Question: I am trying to find out if there is a way to alternate content line separator colors if possible.
For example:
The issue is that it has to be something automatic, so I'm assuming javascript would probably be required, but I can't find anything like this. I know there is some things that show you had to alternate if you have something like <URL>. I say it has to automatically change because I'm using wordpress so one single line/snippet of code will be entered and something like javascript will need to automate the process. Any idea's?
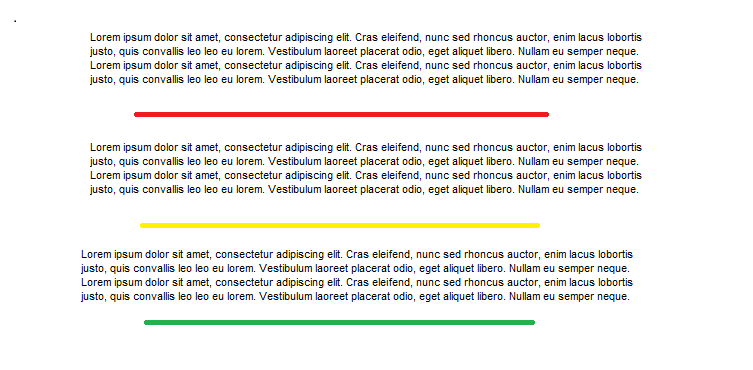
Answer: You can use '<hr />' elements between paragraphs as separators and style their colors with setting 'border' CSS property.
'''
body{
text-align:center;
}
hr{
width:80%;
border-radius:5px;
}
hr:nth-of-type(1){
border: 4px solid red;
}
hr:nth-of-type(2){
border: 4px solid yellow;
}
hr:nth-of-type(3){
border: 4px solid green;
}
'''

### JSFiddle